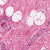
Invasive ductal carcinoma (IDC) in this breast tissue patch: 0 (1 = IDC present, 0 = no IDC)